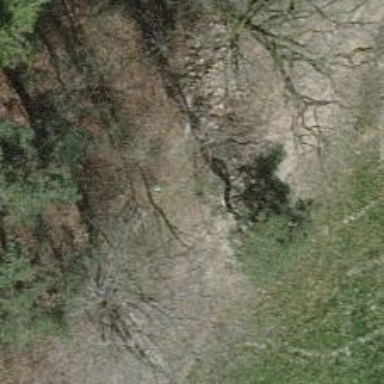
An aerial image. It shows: Brown bench in the vicinity.